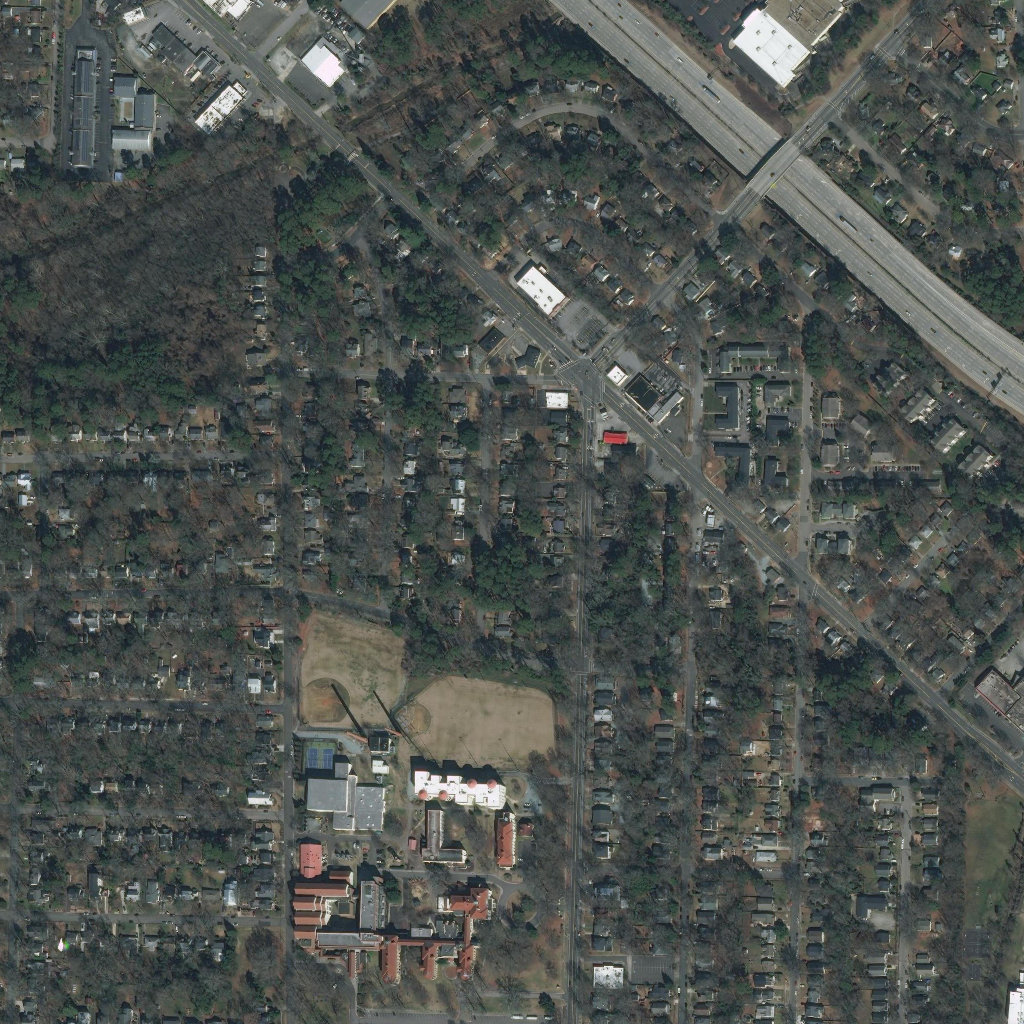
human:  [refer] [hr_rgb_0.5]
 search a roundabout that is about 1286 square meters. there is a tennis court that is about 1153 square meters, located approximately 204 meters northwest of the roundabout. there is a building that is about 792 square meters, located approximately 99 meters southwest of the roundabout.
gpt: <box>[[48, 85, 53, 91, 0]]</box>

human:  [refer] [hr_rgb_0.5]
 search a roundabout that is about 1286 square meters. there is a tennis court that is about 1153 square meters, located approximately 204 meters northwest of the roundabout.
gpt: <box>[[48, 85, 53, 91, 0]]</box>

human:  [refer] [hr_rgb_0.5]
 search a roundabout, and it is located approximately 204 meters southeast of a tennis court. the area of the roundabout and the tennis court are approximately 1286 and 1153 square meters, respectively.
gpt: <box>[[48, 85, 53, 91, 0]]</box>

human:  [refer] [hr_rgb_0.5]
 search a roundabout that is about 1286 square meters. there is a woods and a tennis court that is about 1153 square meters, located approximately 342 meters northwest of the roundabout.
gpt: <box>[[48, 85, 53, 91, 0]]</box>